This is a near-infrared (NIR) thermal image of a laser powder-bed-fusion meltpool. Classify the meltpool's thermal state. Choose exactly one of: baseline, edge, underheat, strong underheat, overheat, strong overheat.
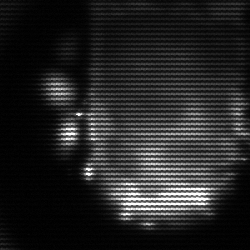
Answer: baseline